Field crop: maize
Growth stage: 2
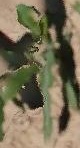
Species: maize